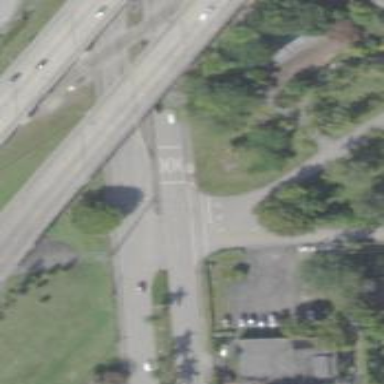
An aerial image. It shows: Uncontrolled road crossing with markings in the form of lines.